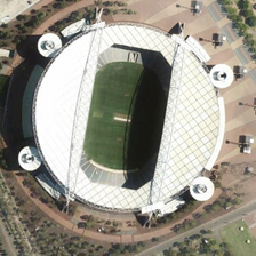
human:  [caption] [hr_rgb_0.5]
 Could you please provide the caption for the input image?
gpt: There is JIM in the center.

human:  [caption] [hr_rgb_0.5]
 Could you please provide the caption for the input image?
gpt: There is a gym in the middle.

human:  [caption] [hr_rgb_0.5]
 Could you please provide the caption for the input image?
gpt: There's a green stadium in the white stadium.

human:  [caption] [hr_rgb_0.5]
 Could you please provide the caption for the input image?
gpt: There is a green stadium in the white stadium.

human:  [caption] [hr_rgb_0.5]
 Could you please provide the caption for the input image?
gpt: There's a gym downtown.